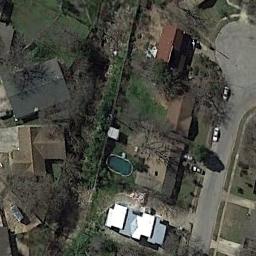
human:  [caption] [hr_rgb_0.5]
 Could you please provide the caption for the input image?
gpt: Many buildings are in medium residential area .

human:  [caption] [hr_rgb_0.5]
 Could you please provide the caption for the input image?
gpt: The medium residential area has some houses of different sizes and trees and a road goes through the medium residential area .

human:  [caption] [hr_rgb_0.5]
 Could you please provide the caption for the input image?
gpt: There is a green belt next to a medium sized house .

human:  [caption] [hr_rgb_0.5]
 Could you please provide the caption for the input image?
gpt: The medium residential is on the grass next to the road .

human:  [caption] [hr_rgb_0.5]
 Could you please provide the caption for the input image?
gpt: There are some brown trees and buildings on the medium residential area .